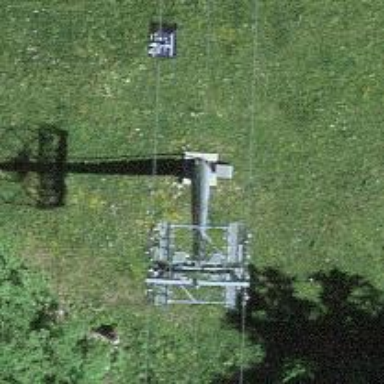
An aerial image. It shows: Pylon used for aerialway.